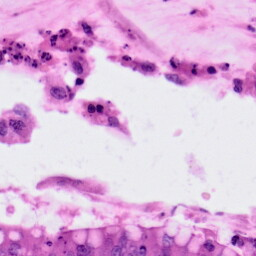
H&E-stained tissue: Colon